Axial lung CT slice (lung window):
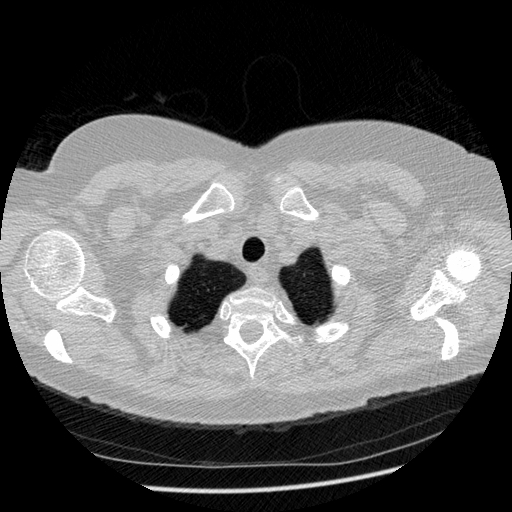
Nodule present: no